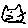
Label: cat